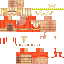
A female skeleton skin with pale skin, wearing blonde bald dressed in a red hoodie and red pants, featuring a closed mouth.